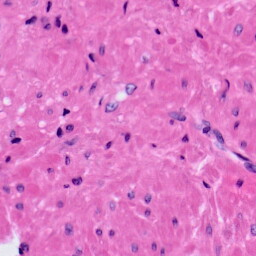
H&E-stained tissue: Prostate